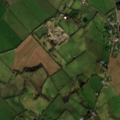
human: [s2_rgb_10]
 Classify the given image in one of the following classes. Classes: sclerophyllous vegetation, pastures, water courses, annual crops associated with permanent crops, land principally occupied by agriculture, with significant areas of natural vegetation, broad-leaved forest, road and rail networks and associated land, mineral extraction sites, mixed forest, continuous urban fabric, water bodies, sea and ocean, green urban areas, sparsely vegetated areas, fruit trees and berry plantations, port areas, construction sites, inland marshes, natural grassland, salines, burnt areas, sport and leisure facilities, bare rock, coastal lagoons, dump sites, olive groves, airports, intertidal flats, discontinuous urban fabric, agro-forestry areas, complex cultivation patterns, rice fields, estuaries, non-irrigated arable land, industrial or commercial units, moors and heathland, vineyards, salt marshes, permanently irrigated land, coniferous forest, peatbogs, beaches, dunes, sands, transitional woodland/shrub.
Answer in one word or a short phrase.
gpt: non-irrigated arable land, pastures